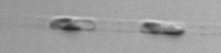
Label: Skeletonema